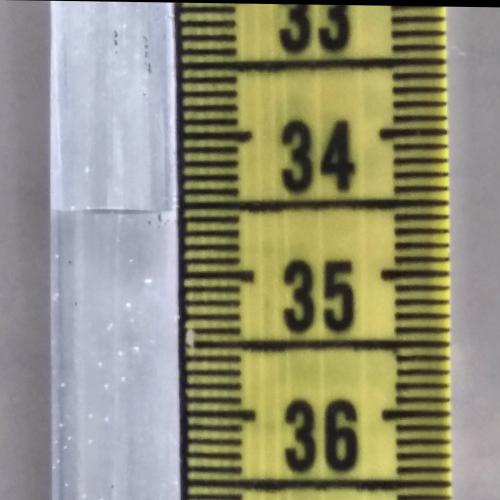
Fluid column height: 34.5 cm